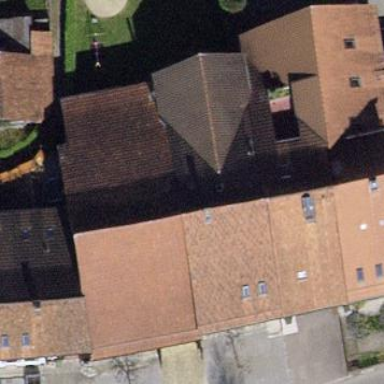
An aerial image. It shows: Building with tiled roof.